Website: lowes
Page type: review-order
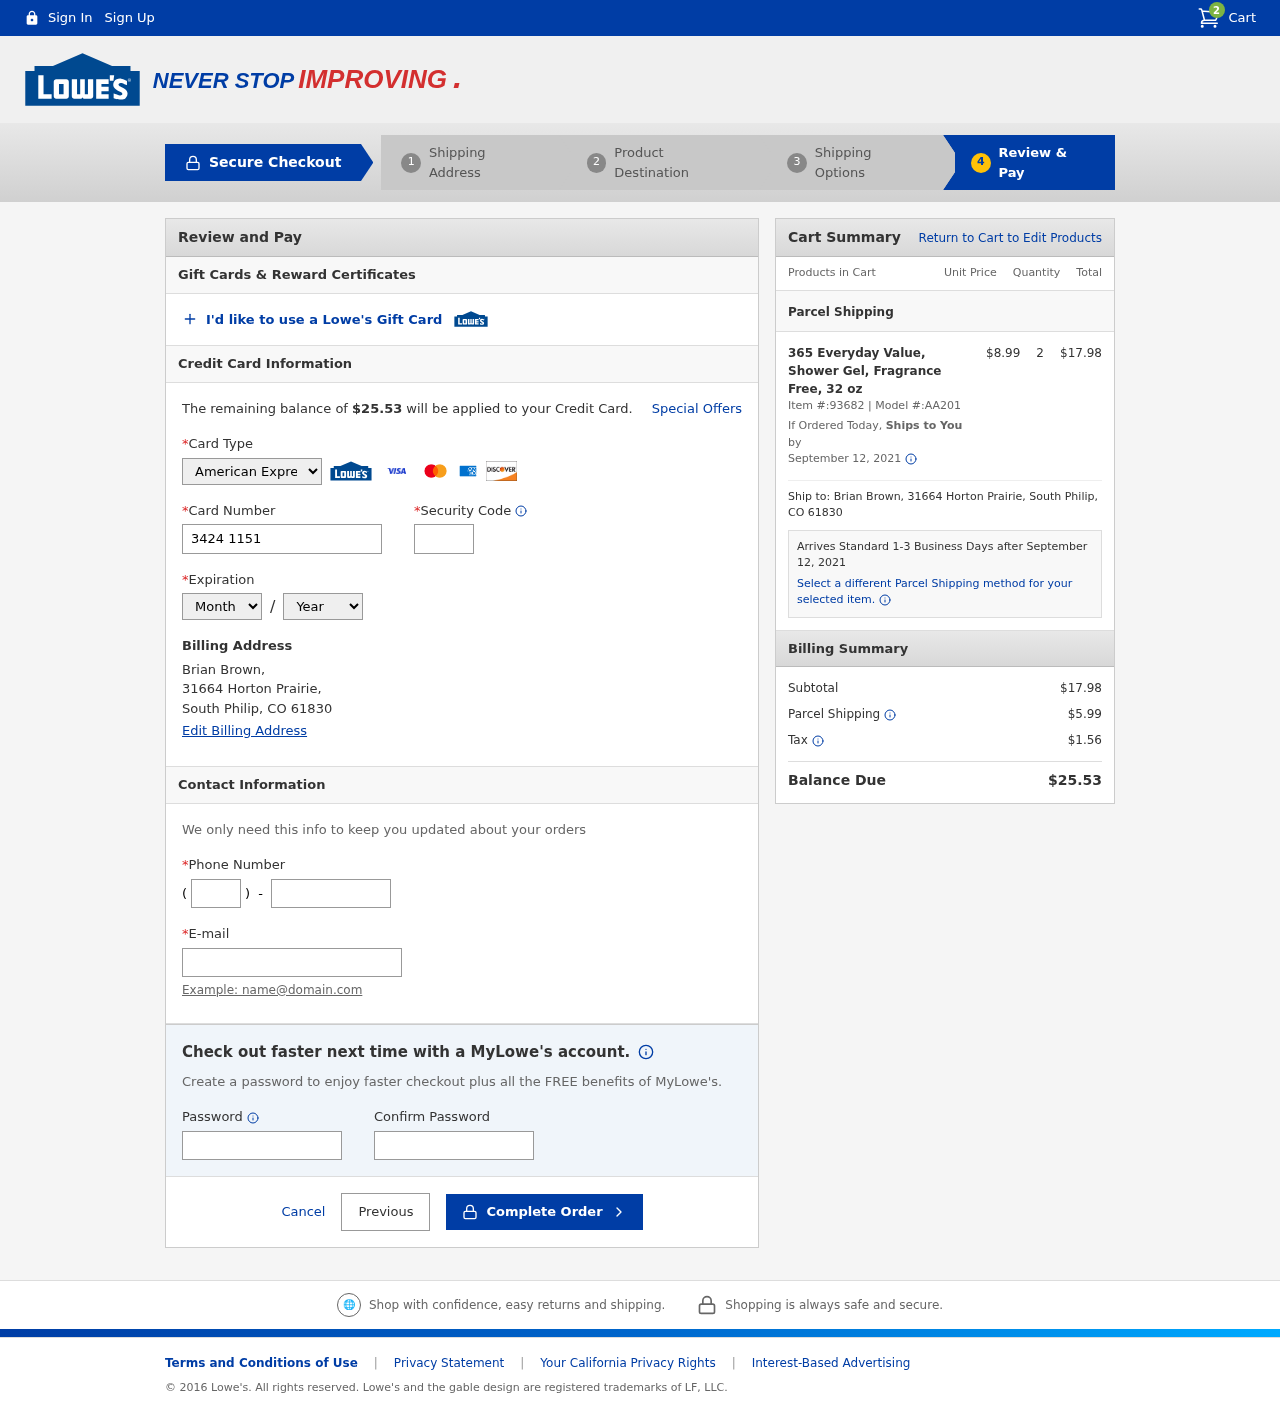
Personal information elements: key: PII_CARD_CVV
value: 1881
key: PII_CARD_EXPIRY_MONTH
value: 04
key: PII_CARD_EXPIRY_YEAR
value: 28
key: PII_CARD_NUMBER
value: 3424 1151 5791 040
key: PII_CARD_TYPE
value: American Express
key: PII_CITY
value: South Philip
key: PII_EMAIL
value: brianbrown@gmail.com
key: PII_FULLNAME
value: Brian Brown,
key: PII_PHONE
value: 7585299553
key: PII_PHONE_AREA
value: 758
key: PII_POSTCODE
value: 61830
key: PII_STATE_ABBR
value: CO
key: PII_STREET
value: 31664 Horton Prairie
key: PII_STREET
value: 31664 Horton Prairie,
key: PII_FULLNAME2
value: Brian Brown
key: PII_POSTCODE_FULL
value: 61830
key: PII_CITY_STATE
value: South Philip, CO
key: PII_CITY_STATE_ZIP
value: South Philip, CO 61830
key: PII_POSTCODE_NUMERIC
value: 61830
Product elements: key: PRODUCT1_NAME
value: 365 Everyday Value, Shower Gel, Fragrance Free, 32 oz
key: PRODUCT1_PRICE
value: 8.99
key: PRODUCT1_QUANTITY
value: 2
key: PRODUCT1_ITEM_NUMBER
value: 93682
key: PRODUCT1_MODEL_NUMBER
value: AA201
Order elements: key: ORDER_NUM_ITEMS
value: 2
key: ORDER_TOTAL
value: $25.53
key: ORDER_SHIPPING_DATE
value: September 12, 2021
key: ORDER_SUBTOTAL
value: $17.98
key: ORDER_SHIPPING_DATE2
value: September 12, 2021
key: ORDER_SUBTOTAL2
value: $17.98
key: ORDER_SHIPPING_COST
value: $5.99
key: ORDER_TAX
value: $1.56